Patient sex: M
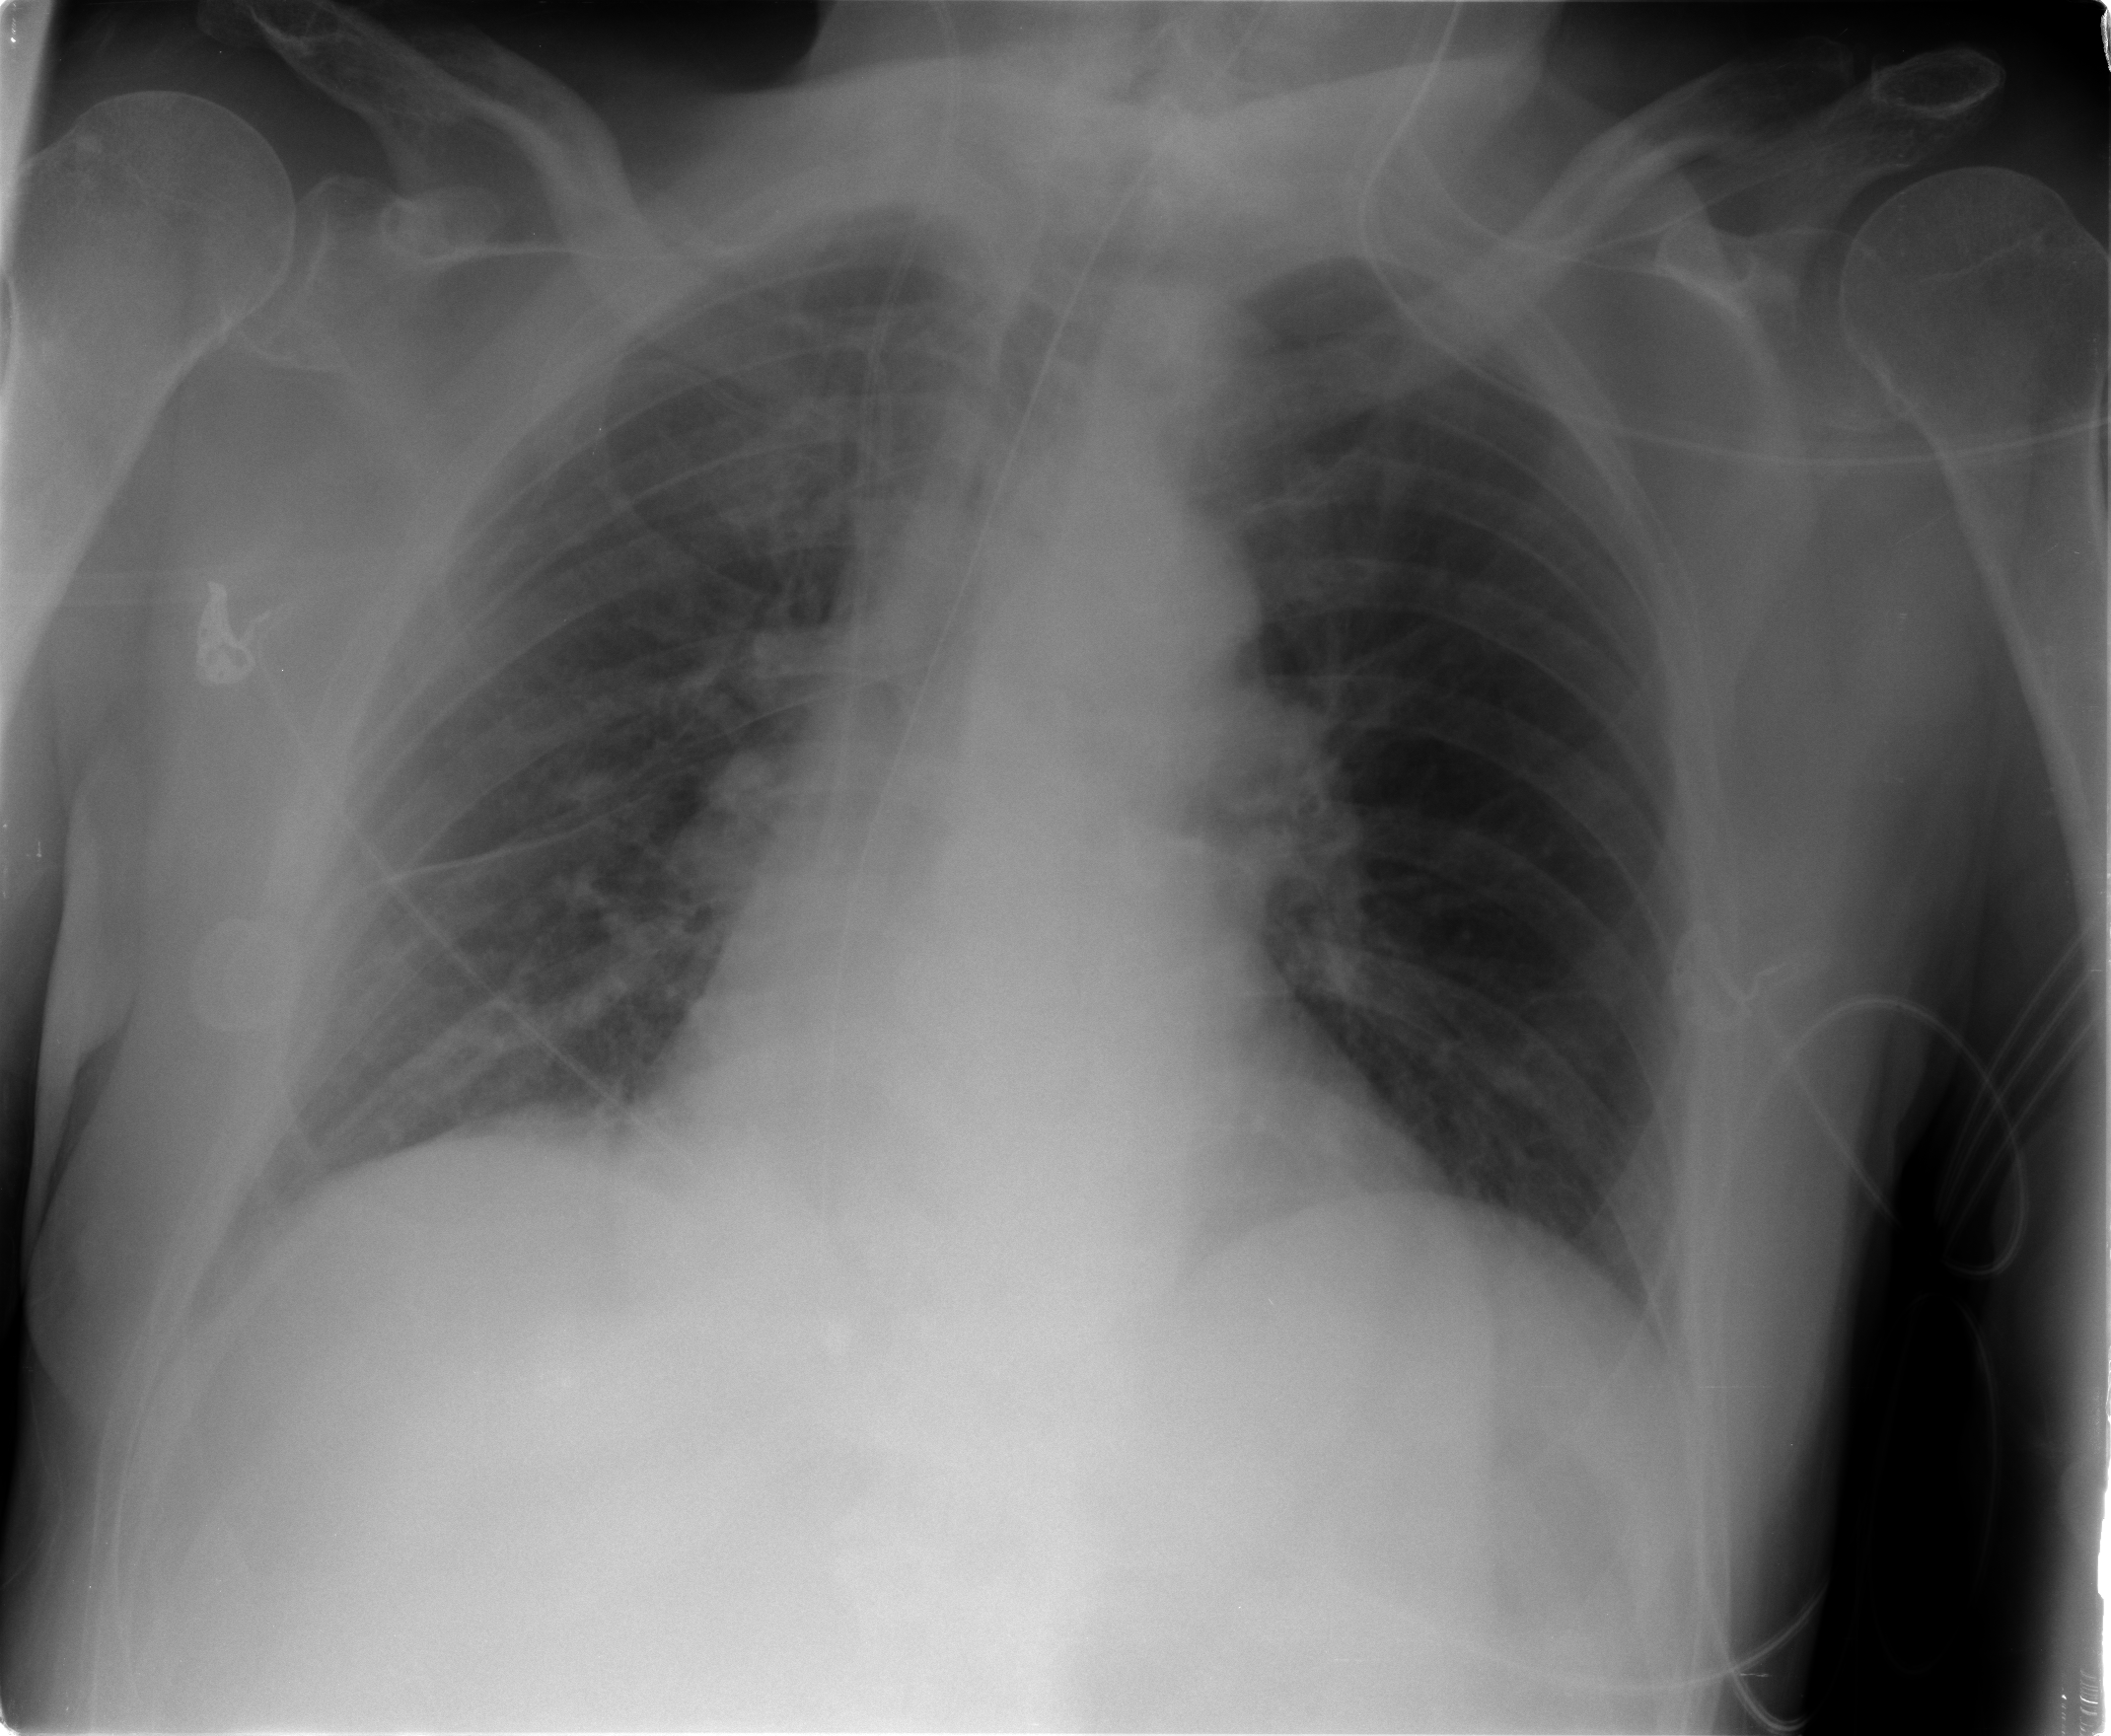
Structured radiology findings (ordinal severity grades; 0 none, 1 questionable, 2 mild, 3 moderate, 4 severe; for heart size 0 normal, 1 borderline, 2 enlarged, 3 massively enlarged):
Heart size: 2
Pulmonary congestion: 1
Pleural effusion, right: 0
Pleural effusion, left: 0
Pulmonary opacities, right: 0
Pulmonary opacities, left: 0
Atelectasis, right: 0
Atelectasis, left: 0